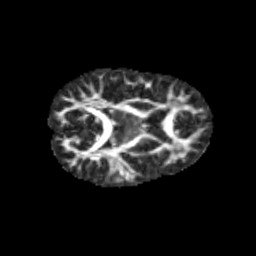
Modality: FA
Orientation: axial
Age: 10
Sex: female
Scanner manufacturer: siemens
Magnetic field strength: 3 T
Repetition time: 3.8 s
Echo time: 0.07 s